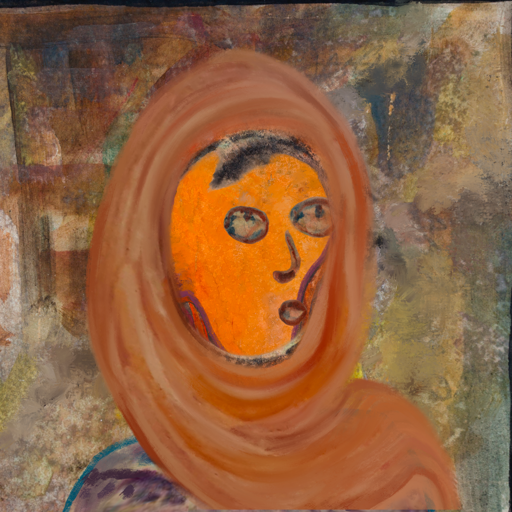
Background: Mosgoul, Head And Neck Side: Hypocrite_w_Hair, Face Side: Orphan, Bust: HillGirl, Hair Side: Childish, Head Accessory: Pious_Lady_Scarf, Second Necklace: Blank, Necklace: Blank, Baby: Blank